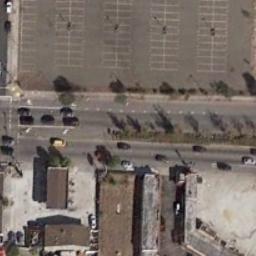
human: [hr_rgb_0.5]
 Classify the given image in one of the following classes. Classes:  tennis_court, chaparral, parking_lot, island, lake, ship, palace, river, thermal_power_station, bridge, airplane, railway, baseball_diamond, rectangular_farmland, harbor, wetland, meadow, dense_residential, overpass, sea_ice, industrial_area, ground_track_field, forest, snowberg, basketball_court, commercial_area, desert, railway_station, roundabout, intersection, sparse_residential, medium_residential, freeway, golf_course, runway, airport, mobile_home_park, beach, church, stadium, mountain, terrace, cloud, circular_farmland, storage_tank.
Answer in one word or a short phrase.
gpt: freeway